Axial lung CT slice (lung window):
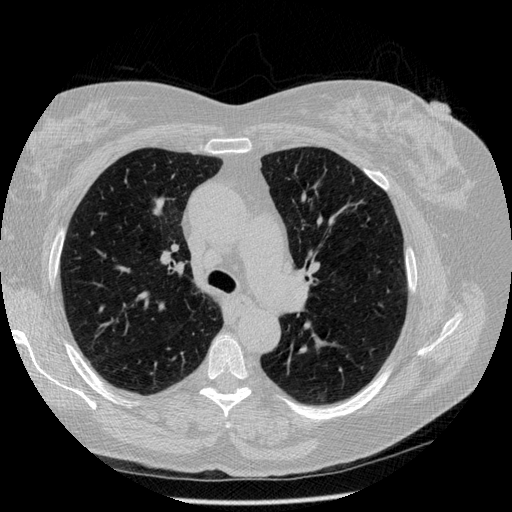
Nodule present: no